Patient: sex M, age 45
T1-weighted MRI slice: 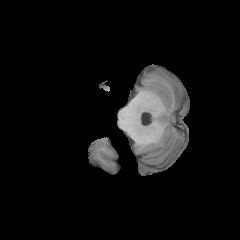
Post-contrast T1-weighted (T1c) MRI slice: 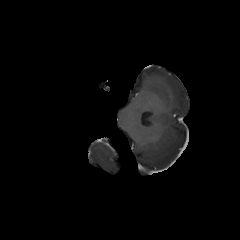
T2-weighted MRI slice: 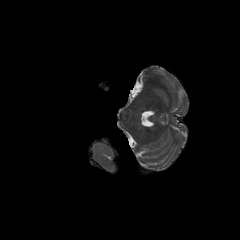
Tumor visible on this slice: no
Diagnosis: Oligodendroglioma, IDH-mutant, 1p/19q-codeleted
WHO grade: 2